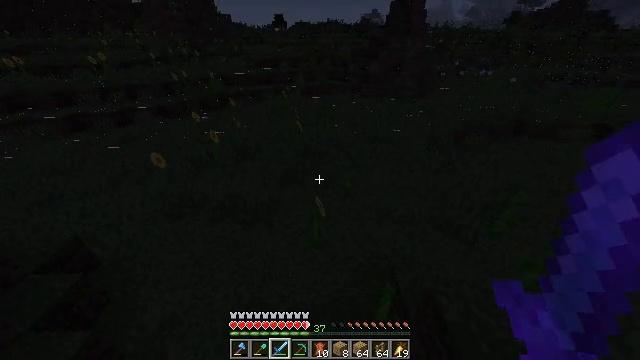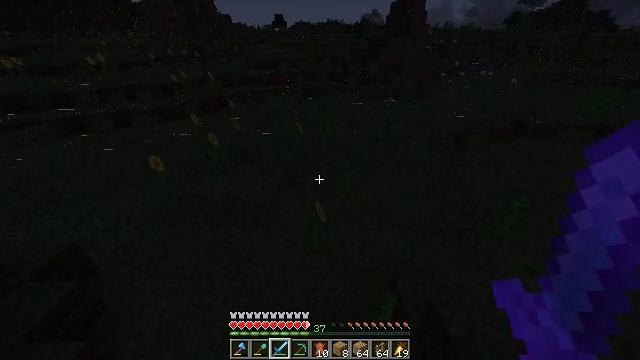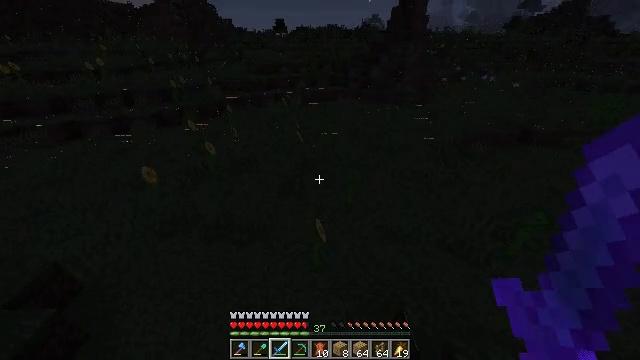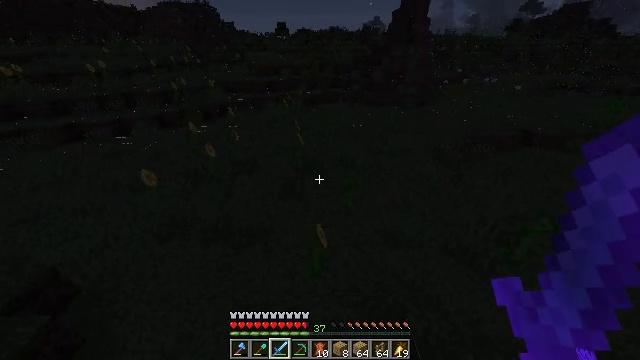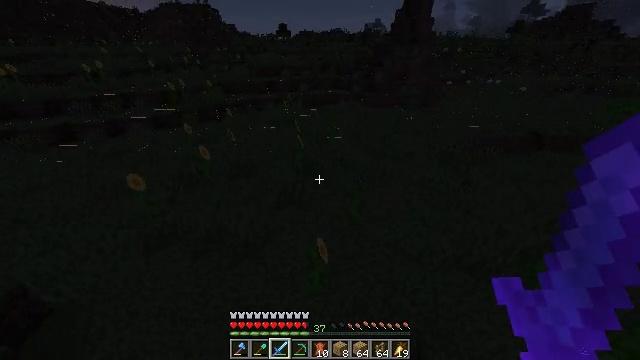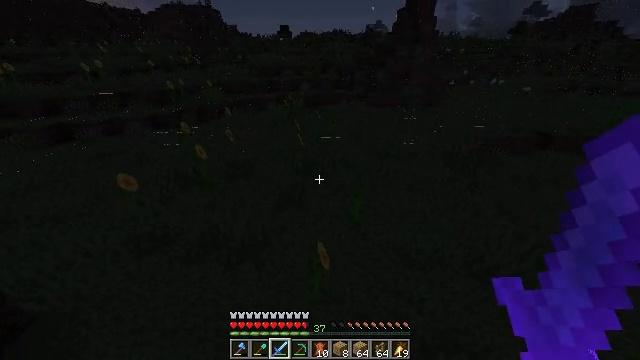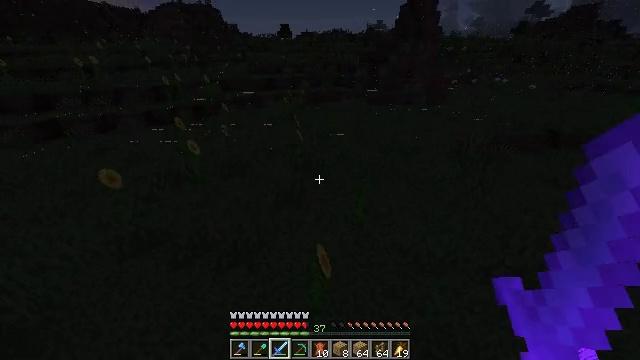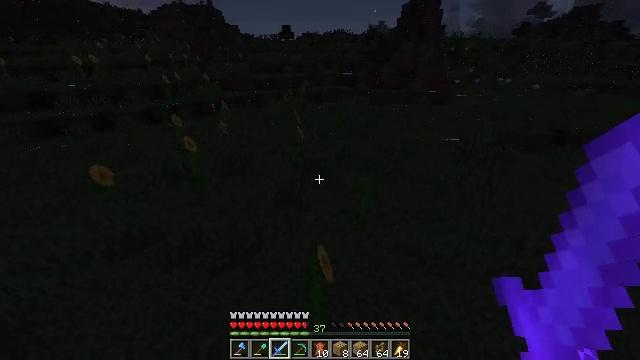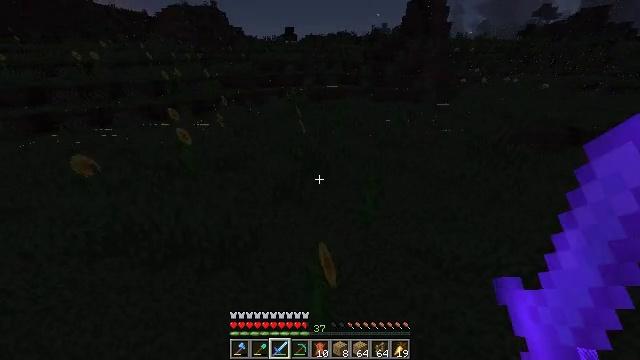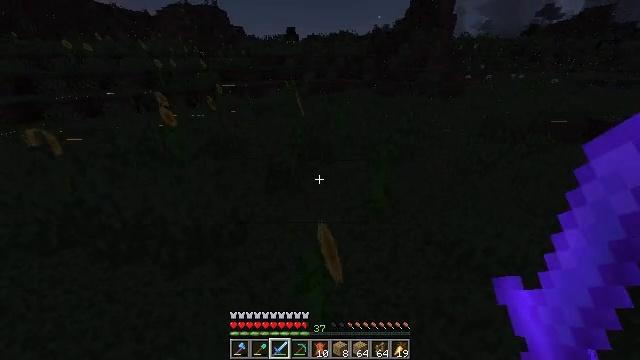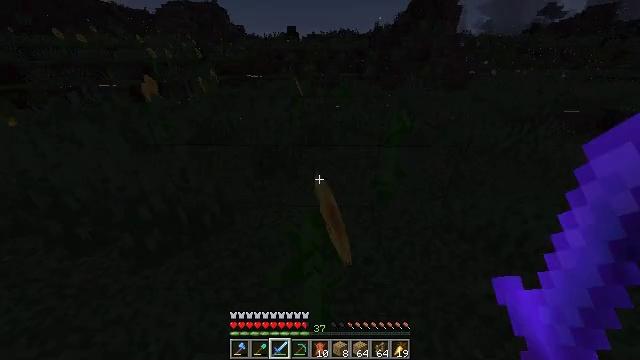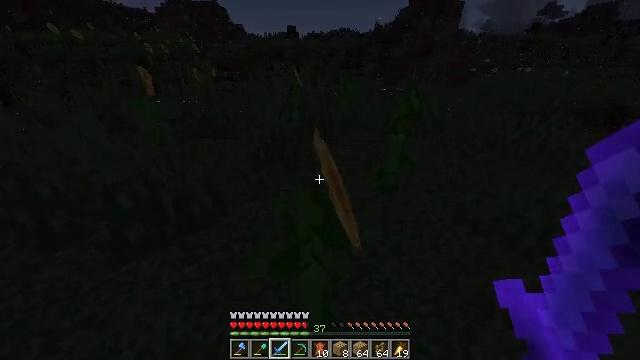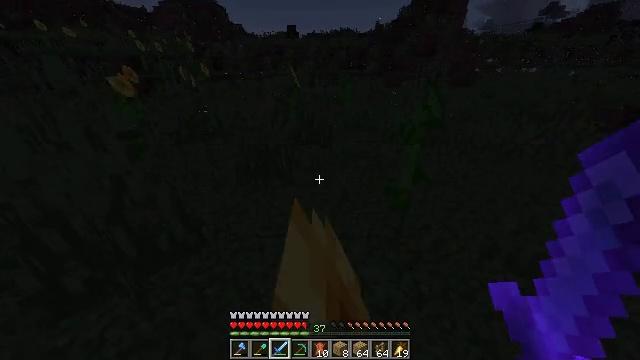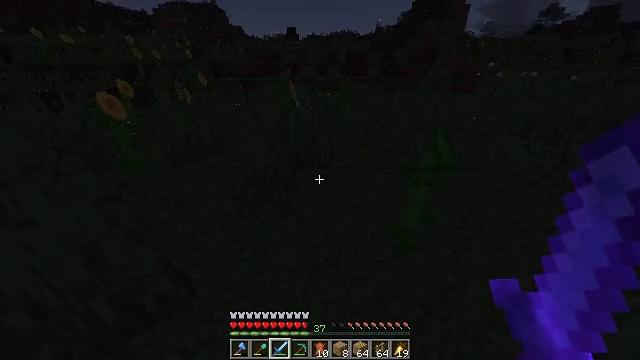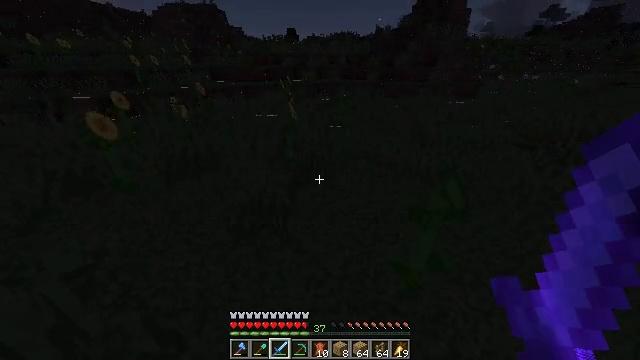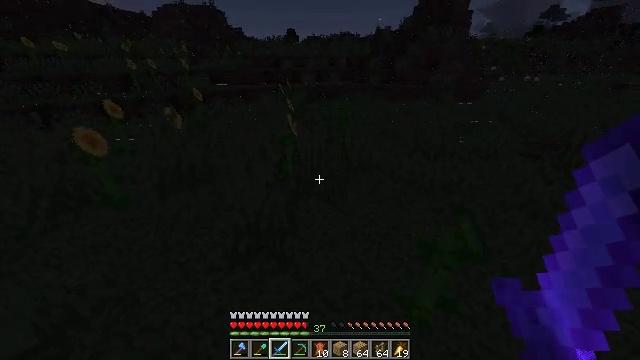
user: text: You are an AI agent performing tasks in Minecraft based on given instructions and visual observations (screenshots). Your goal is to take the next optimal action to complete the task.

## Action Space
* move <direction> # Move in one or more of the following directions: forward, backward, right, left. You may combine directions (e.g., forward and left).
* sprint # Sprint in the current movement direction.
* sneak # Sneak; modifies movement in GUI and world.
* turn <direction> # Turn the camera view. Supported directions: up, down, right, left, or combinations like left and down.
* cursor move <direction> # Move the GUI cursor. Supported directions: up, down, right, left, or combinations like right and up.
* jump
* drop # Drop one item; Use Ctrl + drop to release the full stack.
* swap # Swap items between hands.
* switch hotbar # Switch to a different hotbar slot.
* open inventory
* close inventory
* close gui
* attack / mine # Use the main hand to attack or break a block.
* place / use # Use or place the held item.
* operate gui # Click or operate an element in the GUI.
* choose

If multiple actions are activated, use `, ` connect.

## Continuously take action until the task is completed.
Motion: motion action
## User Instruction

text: Collect birch leaves from the tree.
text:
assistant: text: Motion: move forward, jump
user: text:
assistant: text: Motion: move forward, jump
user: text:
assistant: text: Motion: move forward, jump
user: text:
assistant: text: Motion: move forward, jump
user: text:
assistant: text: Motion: move forward, jump
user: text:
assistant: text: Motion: move forward, jump
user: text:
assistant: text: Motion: move forward, jump
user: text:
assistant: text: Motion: move forward, sprint, jump
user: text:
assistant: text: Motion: move forward, sprint, jump
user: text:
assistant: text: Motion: move forward, sprint, jump
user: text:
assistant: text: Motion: move forward, sprint, jump
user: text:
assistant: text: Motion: move forward, jump
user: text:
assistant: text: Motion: move forward, jump
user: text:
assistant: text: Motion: move forward, jump
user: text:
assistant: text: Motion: move forward, jump
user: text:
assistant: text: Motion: move forward, jump
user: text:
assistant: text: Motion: move forward, jump
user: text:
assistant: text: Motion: move forward, sprint, jump
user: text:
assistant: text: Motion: move forward, sprint, jump
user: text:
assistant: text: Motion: move forward, sprint, jump
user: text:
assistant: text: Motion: move forward, jump
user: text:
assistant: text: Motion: move forward, jump
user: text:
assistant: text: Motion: move forward, jump
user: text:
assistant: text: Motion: move forward, jump
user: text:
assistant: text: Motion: move forward, jump
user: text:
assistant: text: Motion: move forward, jump
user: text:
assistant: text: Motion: move forward, jump
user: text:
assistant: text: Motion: move forward, sprint, turn up, jump
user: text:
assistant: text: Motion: move forward, sprint, turn up, jump
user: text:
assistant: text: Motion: move forward, sprint, turn up, jump